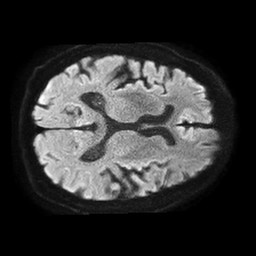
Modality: TRACE
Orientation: axial
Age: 79
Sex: male
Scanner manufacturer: philips
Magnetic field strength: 1.5 T
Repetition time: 4.6 s
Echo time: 0.08517 s